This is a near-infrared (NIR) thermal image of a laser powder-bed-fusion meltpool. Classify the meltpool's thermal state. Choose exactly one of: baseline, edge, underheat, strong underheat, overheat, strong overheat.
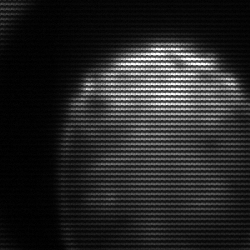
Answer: edge